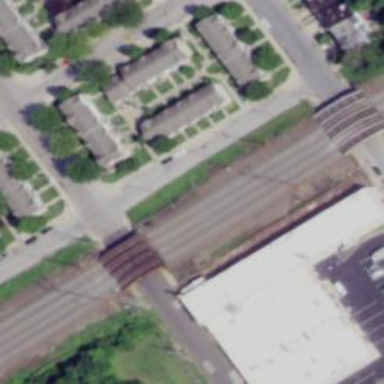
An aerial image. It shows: Bridge over railway with electrified contact lines.